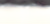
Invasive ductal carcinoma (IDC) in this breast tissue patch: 0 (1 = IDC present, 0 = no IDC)